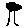
Label: tree